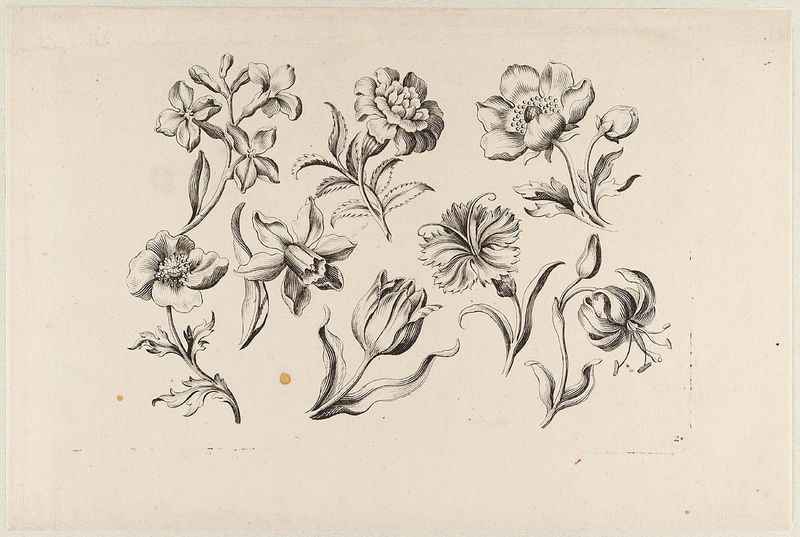
Titel: Streublumen
Künstler: Johann Christoph Schmidhammer
Standort: Hamburg
Institution: Museum für Kunst und Gewerbe Hamburg
Schlagwörter: blumen, papier, grafik, graphik, fotografie, photographie, druckgraphik, druckgrafik, stich, kupferstich, botanik, gerippt, reproduktionen, druckerzeugnisse, blüte, ornamentstich